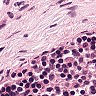
Metastatic tissue present: no